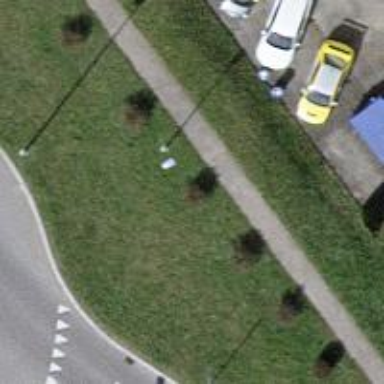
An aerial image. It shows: Gray pole with straight shape.